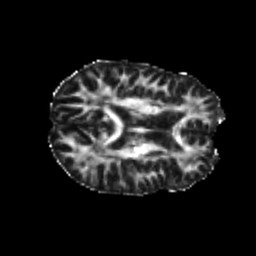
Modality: FA
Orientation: axial
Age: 23
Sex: male
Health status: healthy
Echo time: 0.074 s